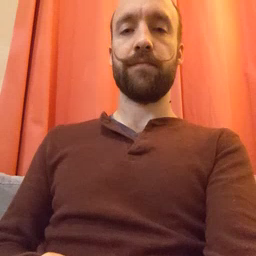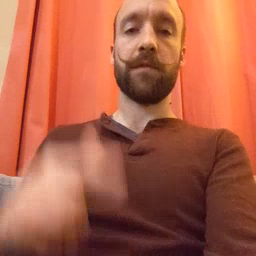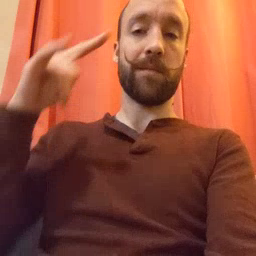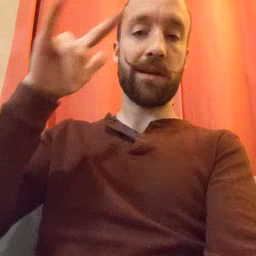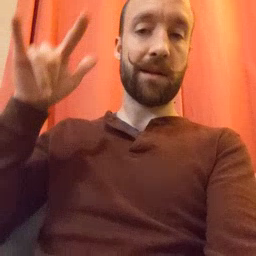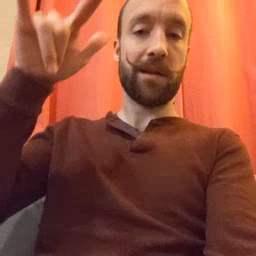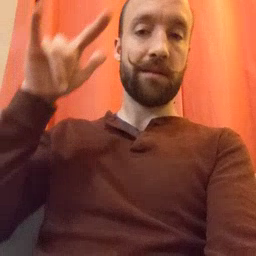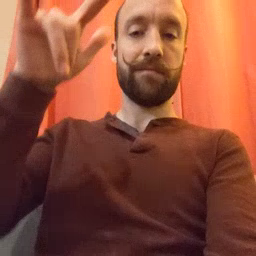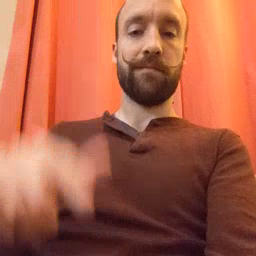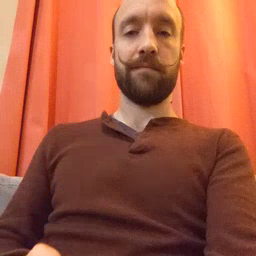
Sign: airplane